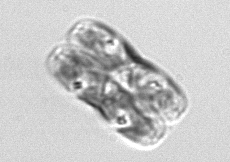
Label: pennate_morphotype1